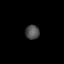
Tissue: skin
Cell type: Fibroblasts
Senescence score: 0.7456
Nuclear area (px): 193
Mean DAPI intensity: 81.119